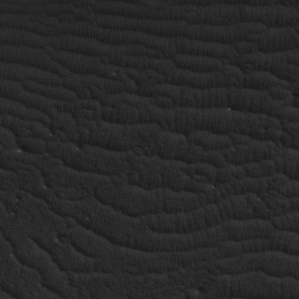
Label: non_frost